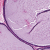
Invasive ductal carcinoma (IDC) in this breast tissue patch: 0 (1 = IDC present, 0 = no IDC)